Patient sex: F
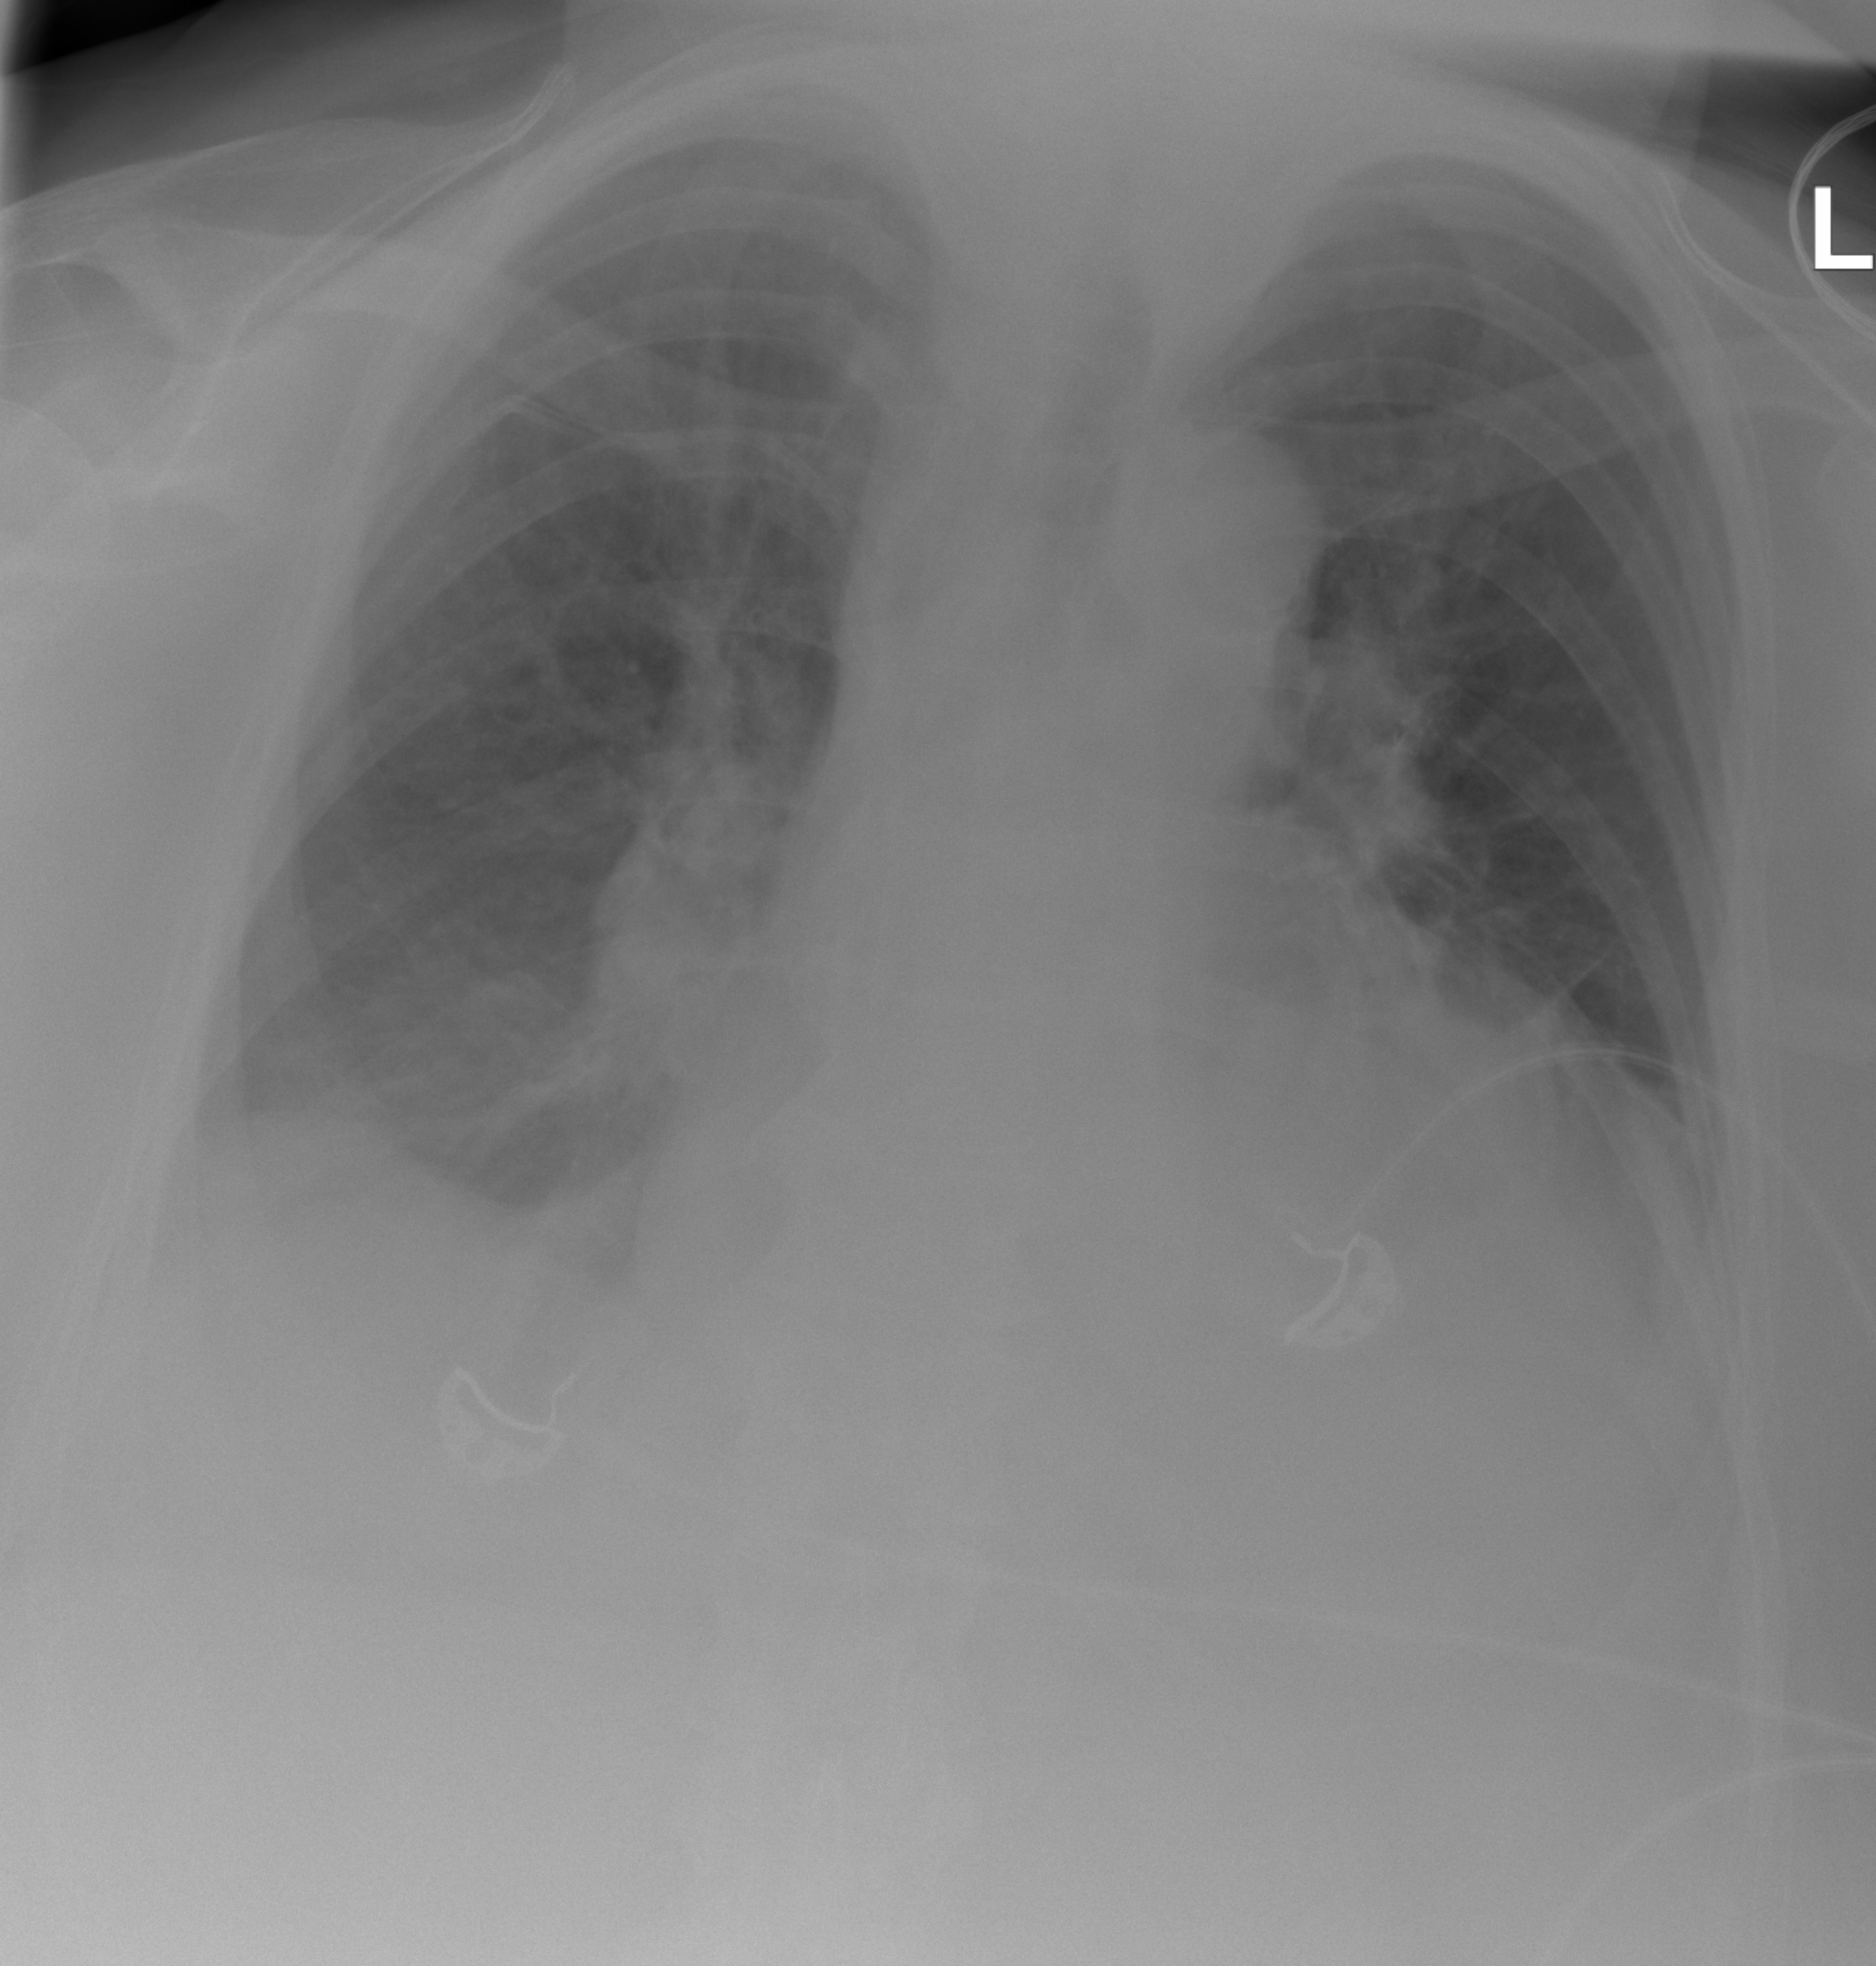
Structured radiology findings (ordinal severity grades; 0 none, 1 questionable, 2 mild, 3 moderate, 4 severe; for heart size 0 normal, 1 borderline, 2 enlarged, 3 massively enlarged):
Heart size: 2
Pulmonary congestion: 0
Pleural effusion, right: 2
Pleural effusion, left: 2
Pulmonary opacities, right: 2
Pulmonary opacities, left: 0
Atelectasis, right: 2
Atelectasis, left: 2